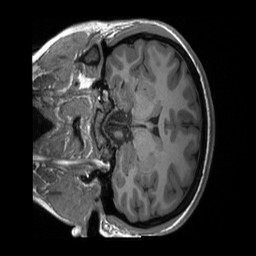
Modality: T1w
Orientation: coronal
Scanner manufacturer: siemens
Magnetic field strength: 3 T
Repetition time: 2.4 s
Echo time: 0.00224 s